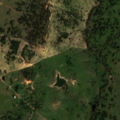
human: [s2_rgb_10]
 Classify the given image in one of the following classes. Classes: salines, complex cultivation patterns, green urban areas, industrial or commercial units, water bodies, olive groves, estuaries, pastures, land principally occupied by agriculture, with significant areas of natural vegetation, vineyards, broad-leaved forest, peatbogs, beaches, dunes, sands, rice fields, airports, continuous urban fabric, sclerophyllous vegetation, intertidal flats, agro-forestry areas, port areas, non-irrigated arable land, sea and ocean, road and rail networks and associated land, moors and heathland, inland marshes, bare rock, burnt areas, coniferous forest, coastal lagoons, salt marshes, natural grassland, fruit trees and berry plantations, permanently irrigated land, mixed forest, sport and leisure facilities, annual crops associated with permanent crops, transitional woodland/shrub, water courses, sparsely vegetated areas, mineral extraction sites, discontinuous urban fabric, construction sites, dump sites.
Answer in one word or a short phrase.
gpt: pastures, agro-forestry areas, transitional woodland/shrub